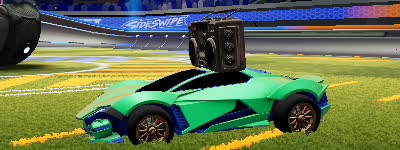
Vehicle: werewolf